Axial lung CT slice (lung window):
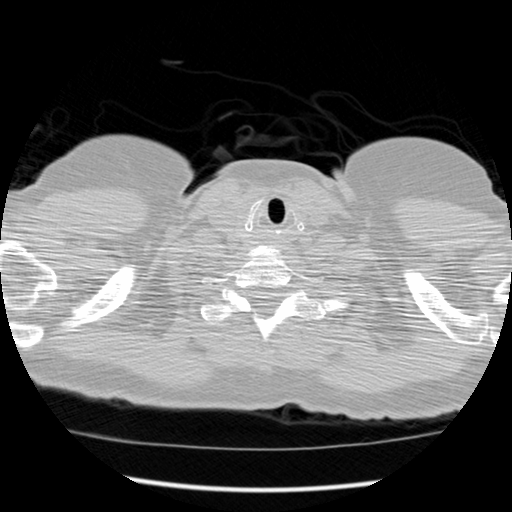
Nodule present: no